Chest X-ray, AP view. Patient: 35 years old, sex M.
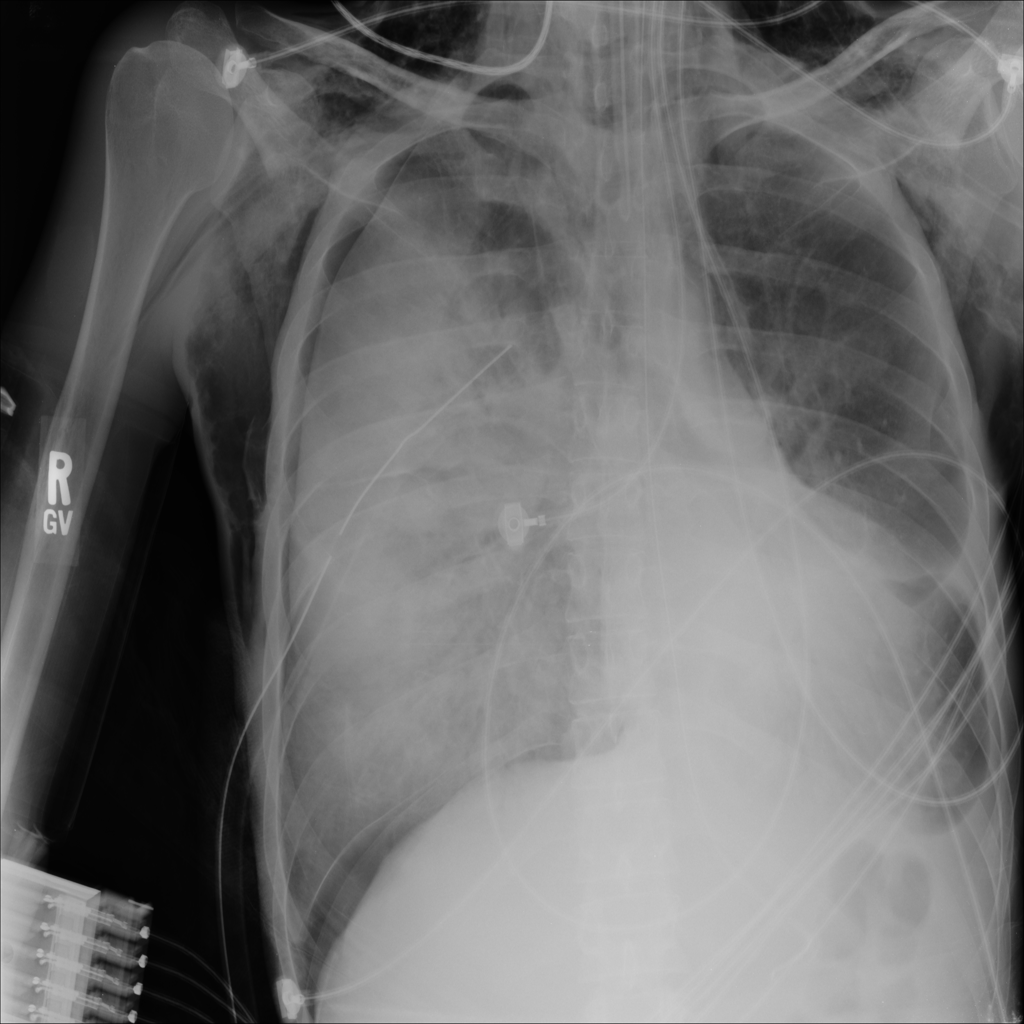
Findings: Pneumothorax